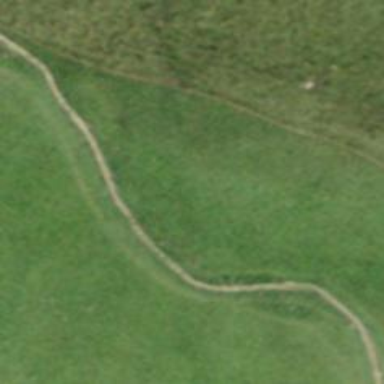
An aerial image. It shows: Excellent dirt path trail.